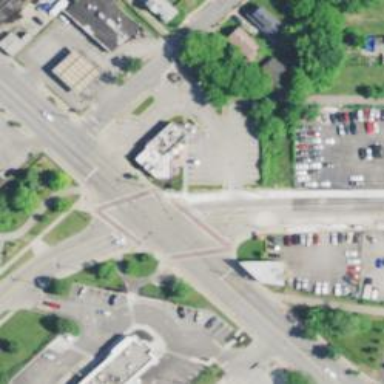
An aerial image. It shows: Footway with crossing lines.